Interaction volume radius: 5 \u00c5
Interaction volume height: 40 \u00c5
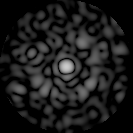
Disorder parameter: 0.832